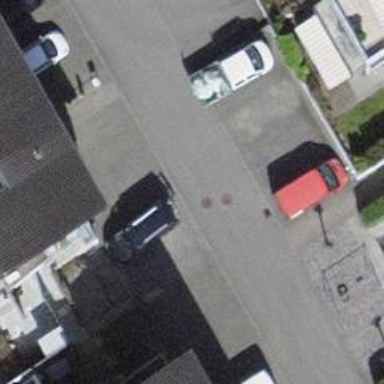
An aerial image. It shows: Parking available on the street side.